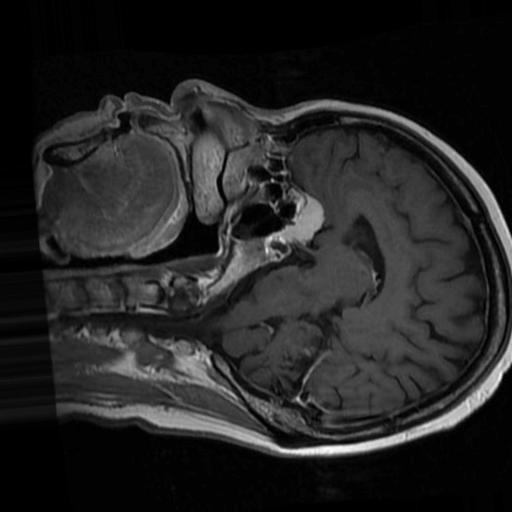
Label: brain_menin